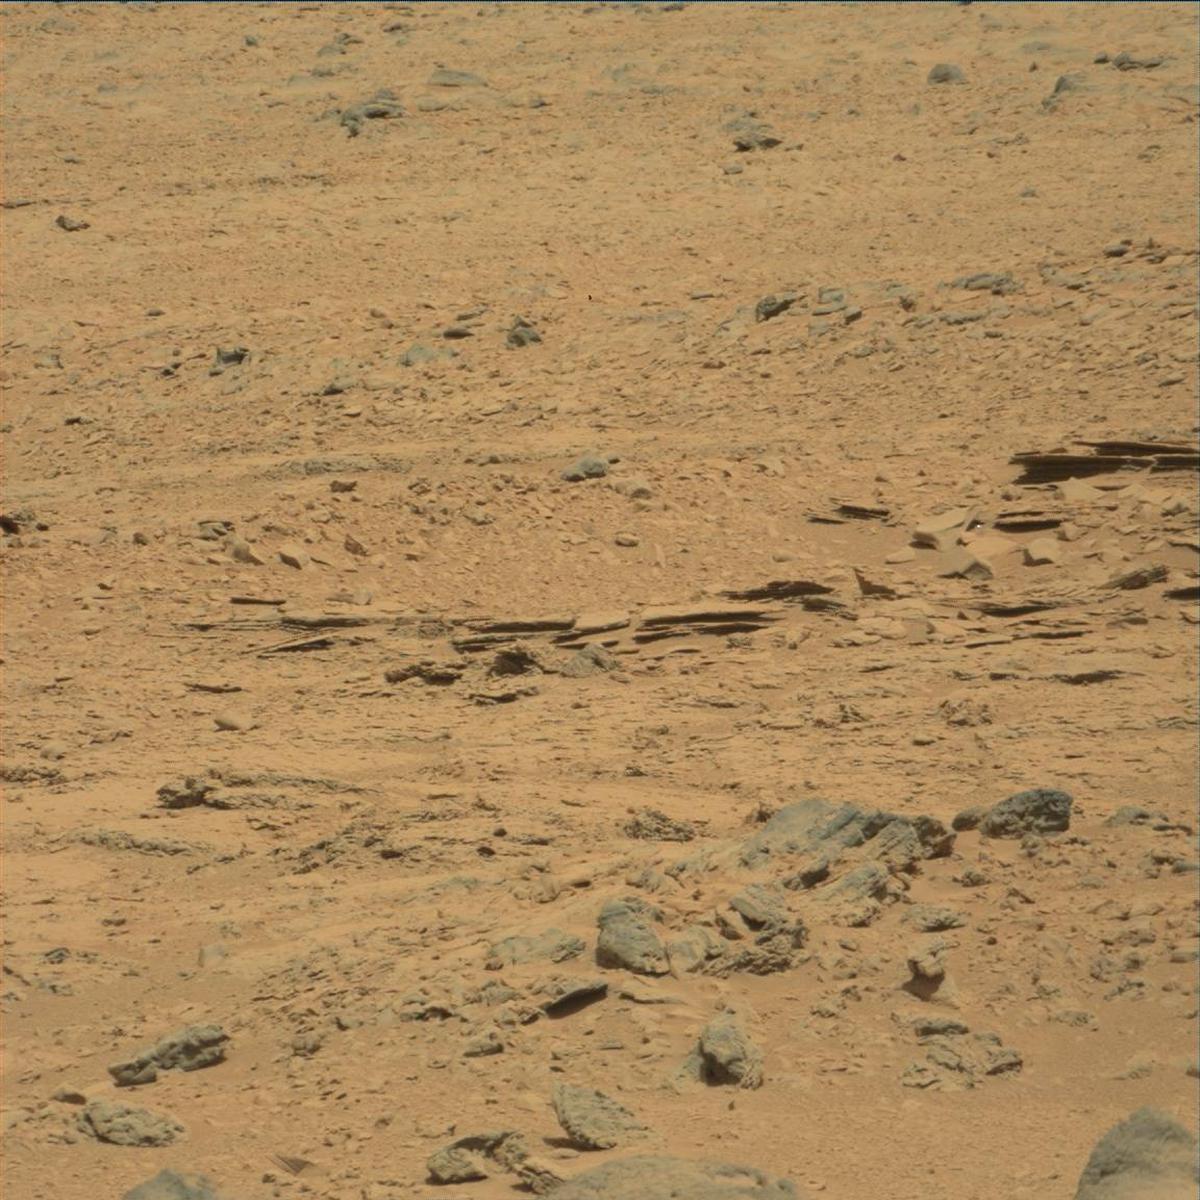
Terrain classes present: Bedrock, Rock, Sand / Soil